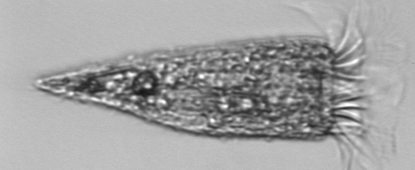
Label: Strombidium_conicum